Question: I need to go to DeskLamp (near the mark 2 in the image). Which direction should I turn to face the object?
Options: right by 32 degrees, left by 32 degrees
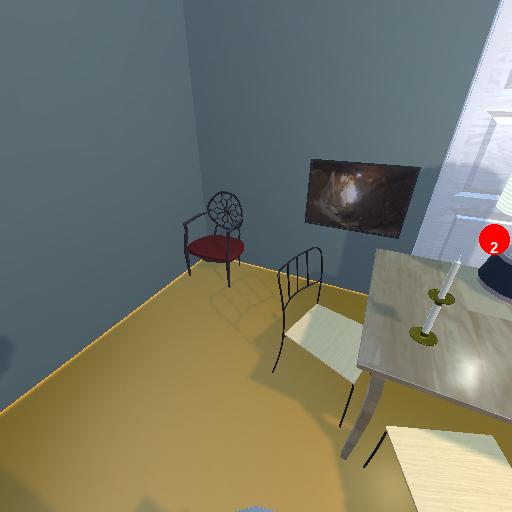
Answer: right by 32 degrees